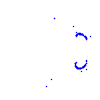
Particle: proton